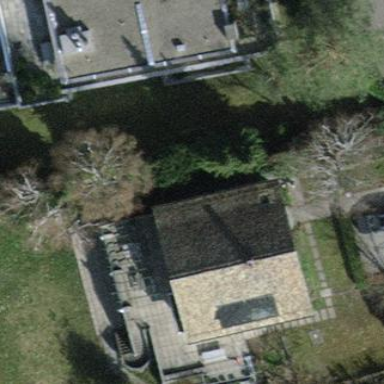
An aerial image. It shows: Balcony as part of building.